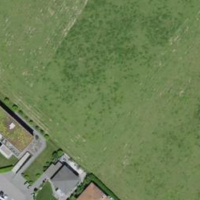
EUNIS habitat code: 52
Species observed at this site:
Primula veris